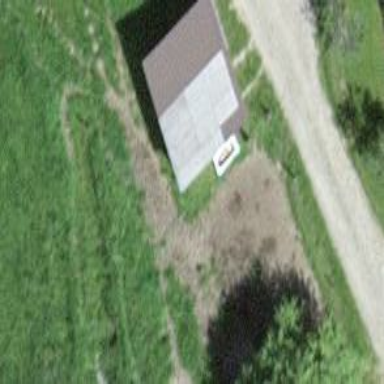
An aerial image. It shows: Garage building.